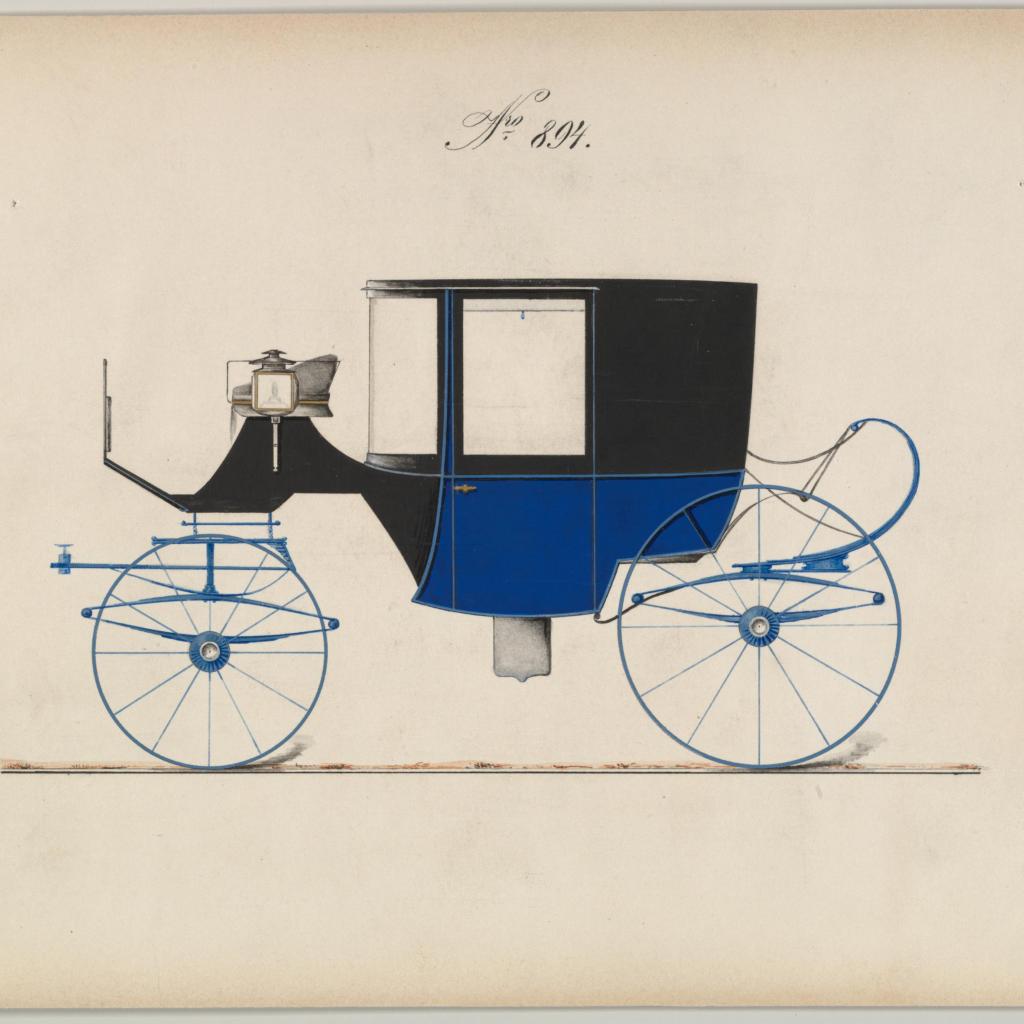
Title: Design for Coupé, no. 894
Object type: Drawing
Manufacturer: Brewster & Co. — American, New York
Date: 1850–70
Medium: Pen and black ink, watercolor and gouache with gum arabic and metallic ink
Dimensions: Sheet: 7 x 10 in. (17.8 x 25.4 cm)
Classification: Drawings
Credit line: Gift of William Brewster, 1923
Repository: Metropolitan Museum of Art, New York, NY